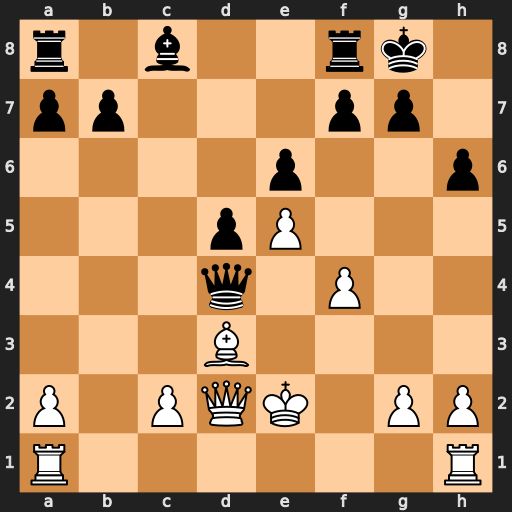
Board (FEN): r1b2rk1/pp3pp1/4p2p/3pP3/3q1P2/3B4/P1PQK1PP/R6R
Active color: w
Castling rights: -
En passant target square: -
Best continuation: Bh7+ Kxh7 Qxd4